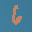
Label: 6